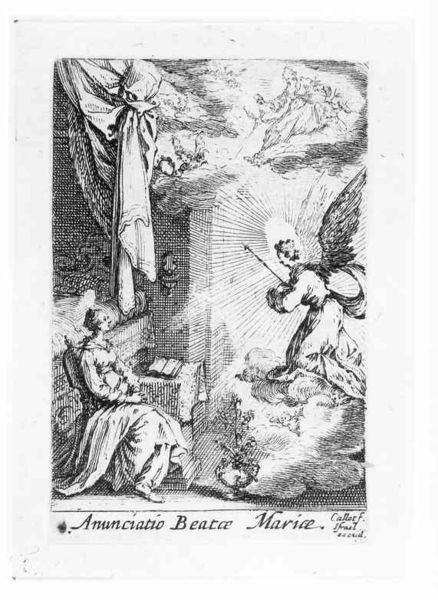
Titel: Die Verkündigung Mariae
Künstler: Jacques Callot
Standort: Karlsruhe
Institution: Staatliche Kunsthalle Karlsruhe
Schlagwörter: flügel, gott, himmel, sitzen, blume, frau, kleid, lampe, licht, stuhl, tisch, weiss, rose, wolke, bibel, tischdecke, tischtuch, vorhang, sonne, sitzend, engel, topf, holzschnitt, schrift, stab, mauer, grafik, bank, dekor, bett, buch, religion, strahlen, druck, lithographie, radierung, stich, lithografie, seite, widmung, schwarzweiß, text, offenbarung, angel, lilie, lichtstrahlen, schein, heiligenschein, maria, kupferstich, marie, erzengel, mystik, verkündigung, geburt, latein, heiliger geist, gabriel, verkündung, maria verkündigung, engel gabriel, bildtitel, buchkunst, frohe botschaft, beatce, beatae, anunciatio beatar mariae, anunciatio, fishing rod